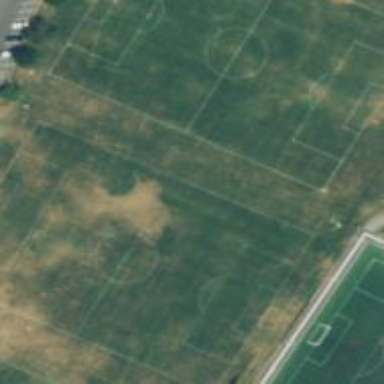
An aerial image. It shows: Grass pitch used for soccer.